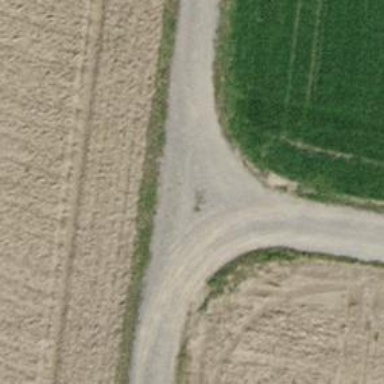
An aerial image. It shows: Compacted grade3 track.